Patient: sex F, age 39
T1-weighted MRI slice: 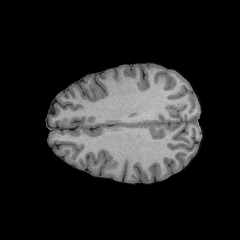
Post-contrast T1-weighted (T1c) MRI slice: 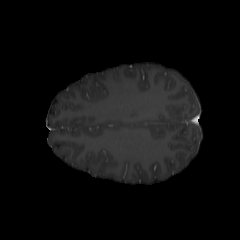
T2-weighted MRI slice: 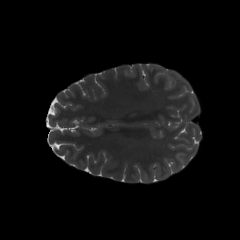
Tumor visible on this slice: no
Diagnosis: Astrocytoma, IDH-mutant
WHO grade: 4